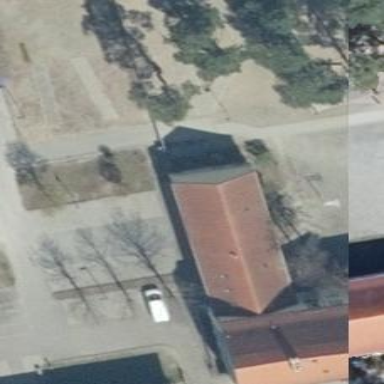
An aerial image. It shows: White school building with gabled roof oriented along. The roof is red in color.